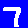
Digit: 7